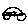
Label: car